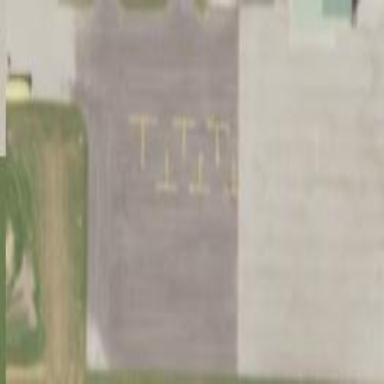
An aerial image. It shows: Apron at the airport.